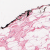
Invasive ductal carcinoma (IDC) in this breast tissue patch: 0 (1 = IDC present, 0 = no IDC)